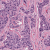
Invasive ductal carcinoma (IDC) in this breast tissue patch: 1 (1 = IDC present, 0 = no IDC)